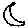
Label: moon